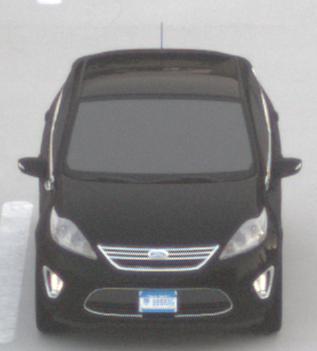
Make: Ford
Model: Fiesta
Detailed model: ’09 Sedan (seventh series)
Model produced from: 2010
Model produced until: 2017
Doors: 4
Color: black
Road condition: dry road
Daytime: sunrise or sunset
Contrast: low contrast